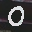
Label: 0